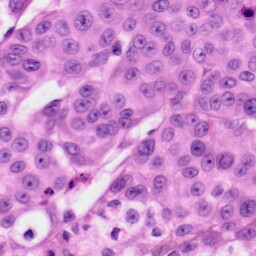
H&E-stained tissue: Skin